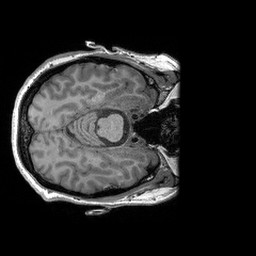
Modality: T1w
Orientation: axial
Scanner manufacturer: siemens
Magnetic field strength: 3 T
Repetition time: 2.3 s
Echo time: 0.00298 s